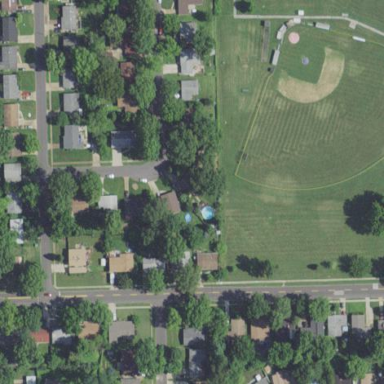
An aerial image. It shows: Grass pitch used for baseball.